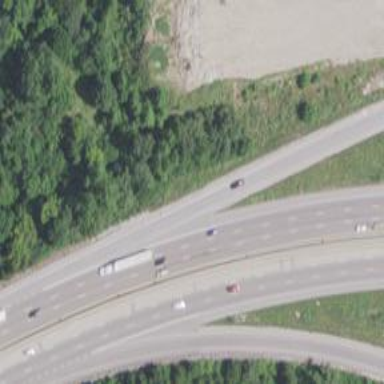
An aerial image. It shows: Motorway.